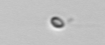
Label: nanoplankton_mix